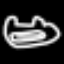
Label: frog